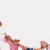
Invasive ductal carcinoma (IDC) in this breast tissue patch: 0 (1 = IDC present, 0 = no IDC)